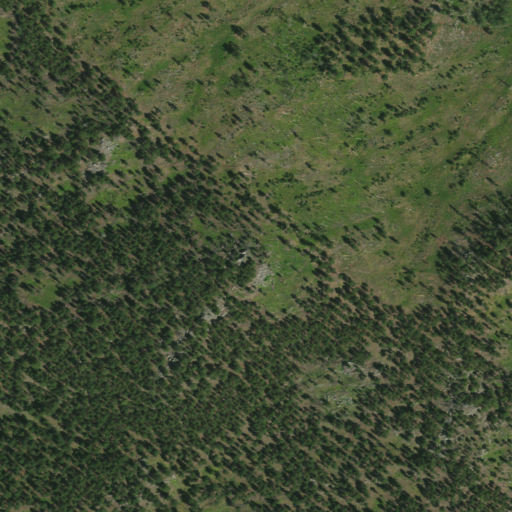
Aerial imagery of mountain in South Dakota named Smith Mountain containing only evergreen forest